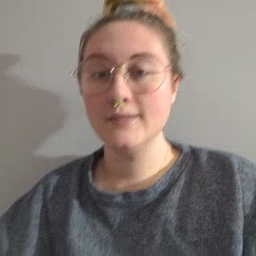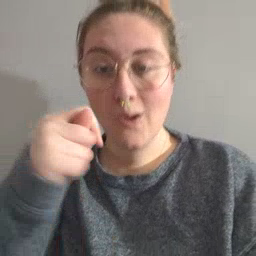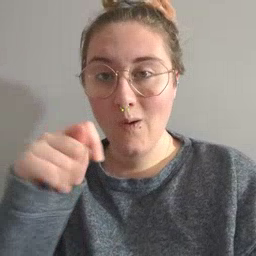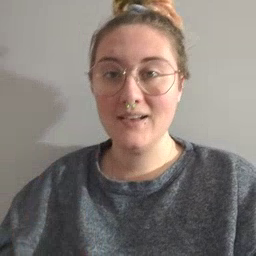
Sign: toy